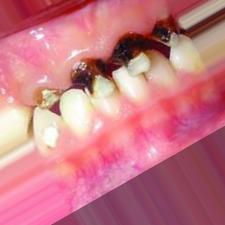
Condition: Caries